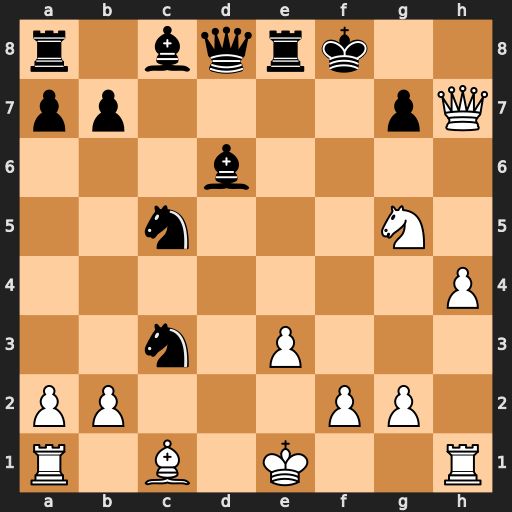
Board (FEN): r1bqrk2/pp4pQ/3b4/2n3N1/7P/2n1P3/PP3PP1/R1B1K2R
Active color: w
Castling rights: KQ
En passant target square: -
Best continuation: Qh8+ Ke7 Qxg7#